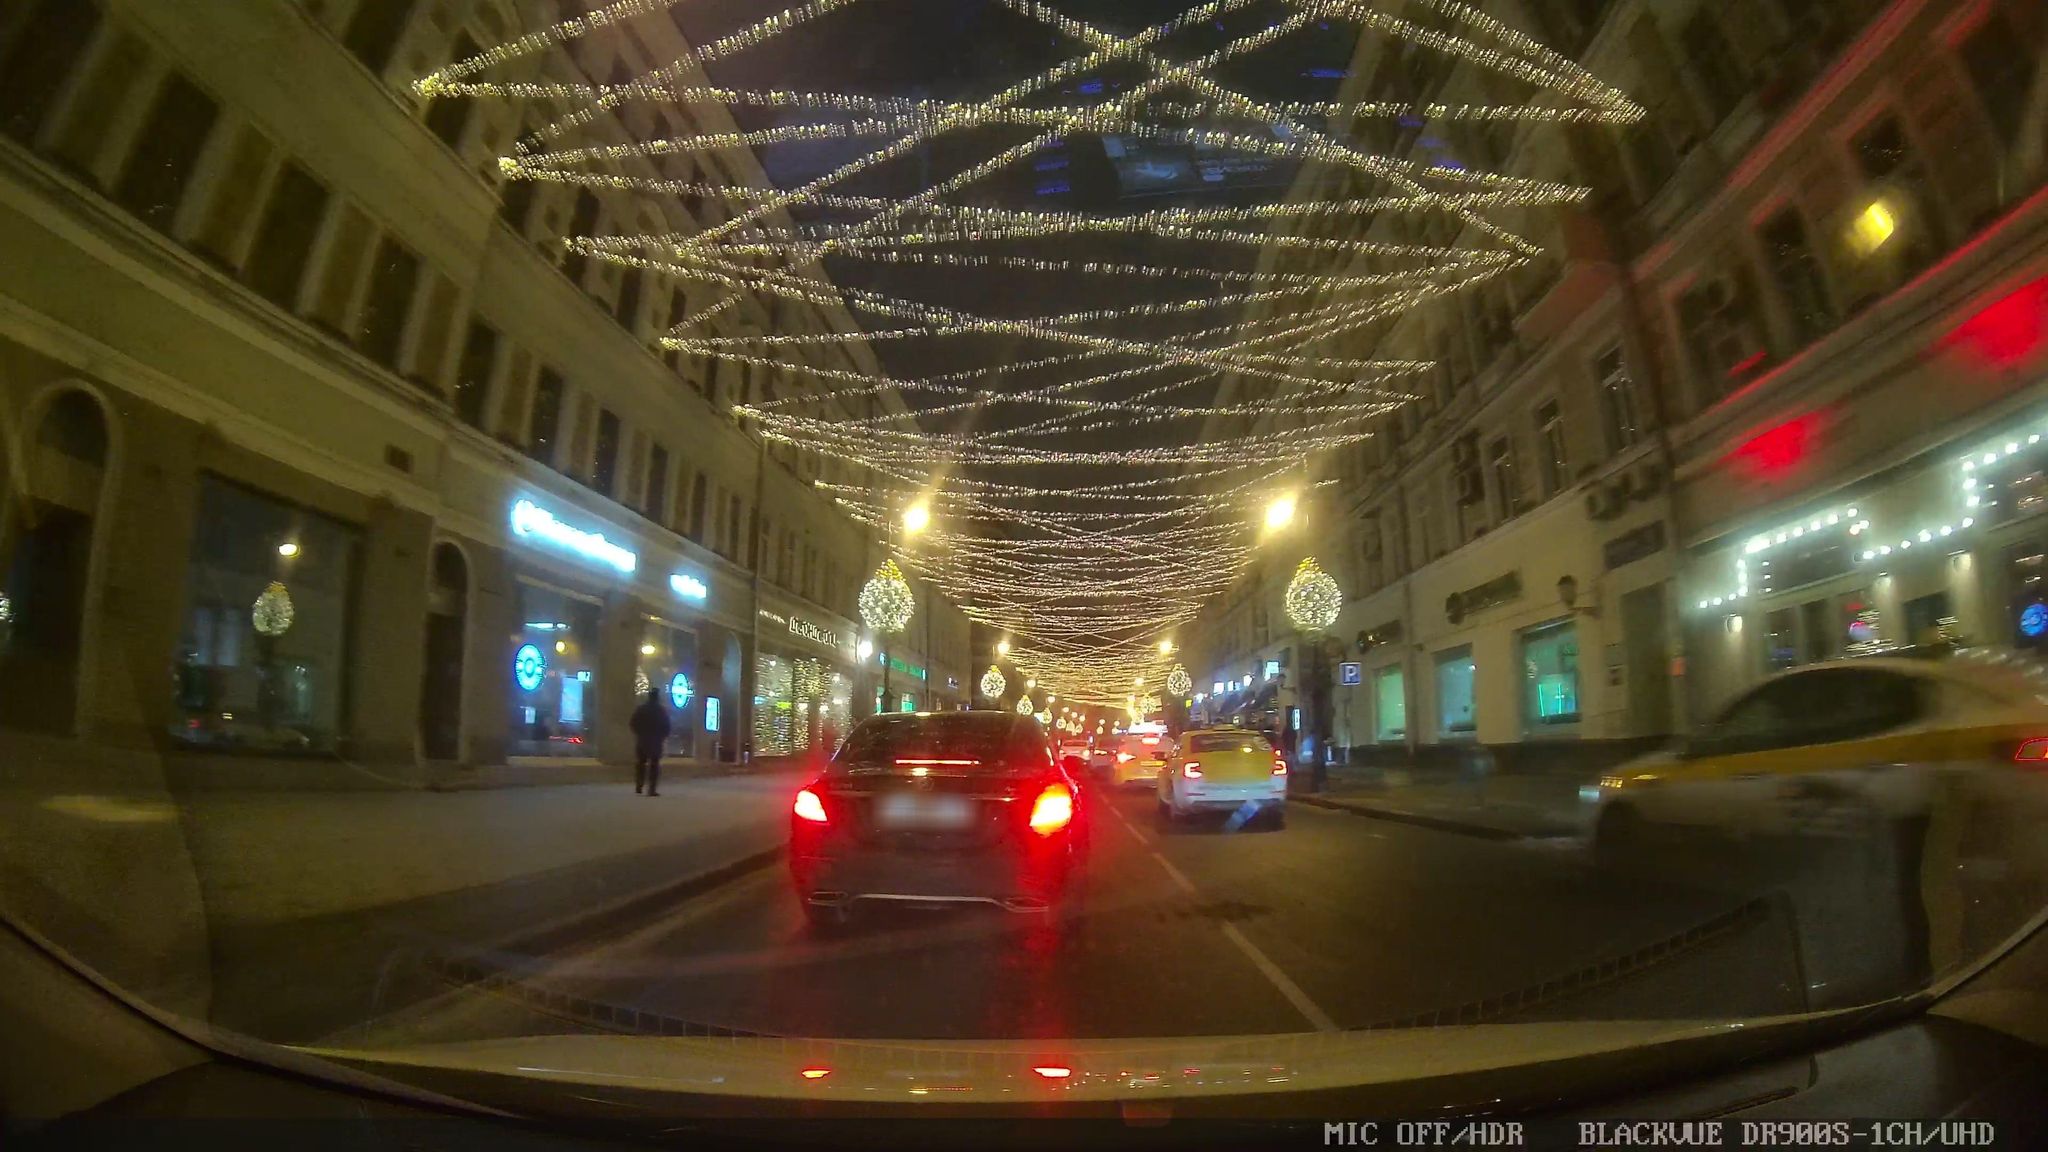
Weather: clear
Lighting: night
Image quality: slightly poor
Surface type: driving surface
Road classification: secondary
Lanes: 2
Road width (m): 3.5
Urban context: urban centre
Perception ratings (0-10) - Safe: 4.4, Lively: 4.93, Beautiful: 3.3, Boring: 0.52, Depressing: 2.77, Wealthy: 3.21